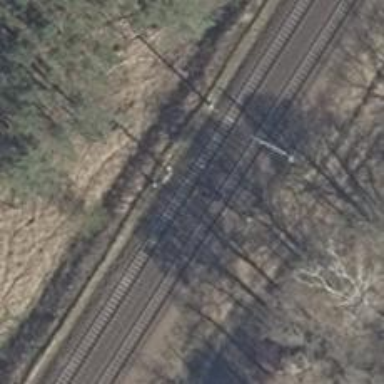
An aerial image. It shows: Railway signal.